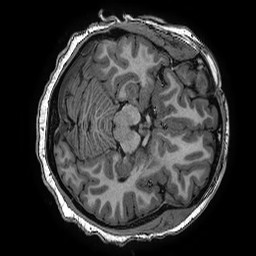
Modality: T1w
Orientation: axial
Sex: female
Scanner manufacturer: ge
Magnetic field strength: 3 T
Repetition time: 0.0077 s
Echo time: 0.003436 s